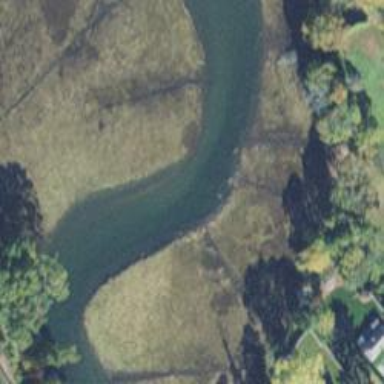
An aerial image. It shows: River with tidal influence.